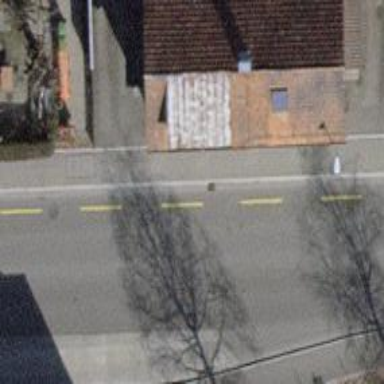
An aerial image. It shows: Terrace-style building with gabled roof.